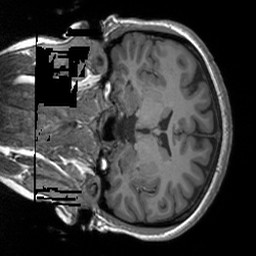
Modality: T1w
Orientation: coronal
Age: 22
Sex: female
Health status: healthy
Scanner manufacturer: siemens
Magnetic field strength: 3 T
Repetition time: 1.9 s
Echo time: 0.00252 s